Aerial crown-view tile of a tropical tree (Barro Colorado Island, Panama), acquired 20250217:
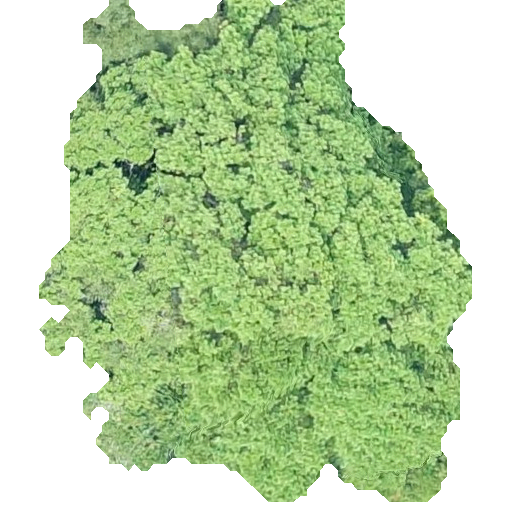
Species: Sloanea terniflora
GBIF accepted scientific name: Sloanea terniflora
Crown area: 237.839 m²